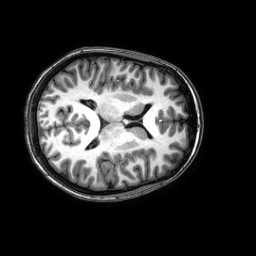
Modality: T1w
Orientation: axial
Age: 32
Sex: female
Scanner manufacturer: philips
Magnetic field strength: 3 T
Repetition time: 8.2 s
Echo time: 0.0037 s